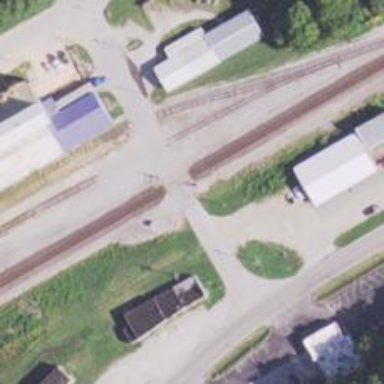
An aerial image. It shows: Level crossing along the railway.